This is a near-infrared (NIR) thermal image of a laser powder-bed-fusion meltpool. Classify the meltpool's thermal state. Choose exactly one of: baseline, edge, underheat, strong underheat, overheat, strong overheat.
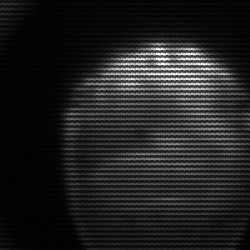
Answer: edge